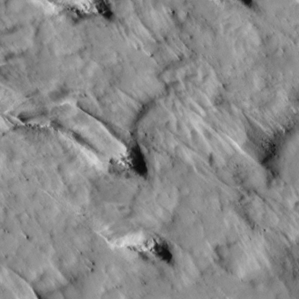
Label: non_frost